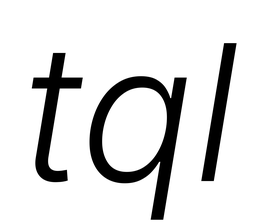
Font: Inter-Italic_Light_Italic